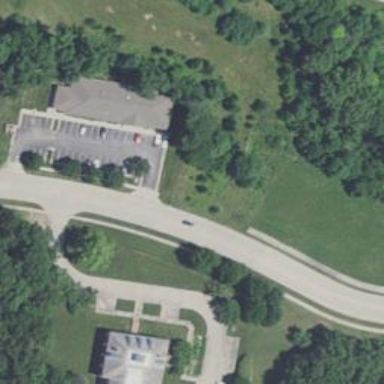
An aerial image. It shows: Driveway leading to service road.